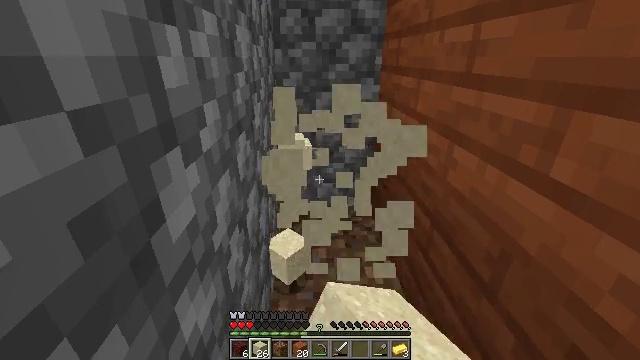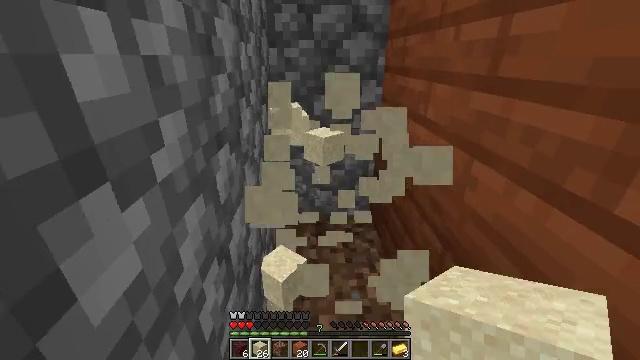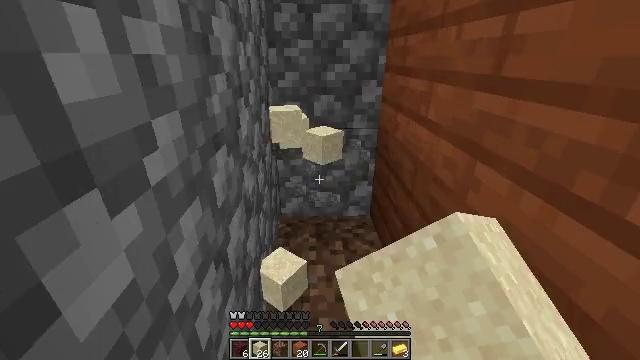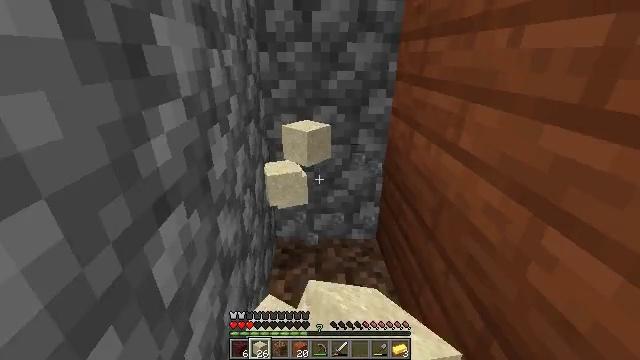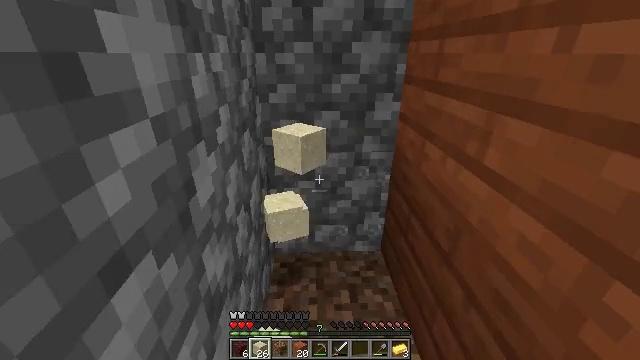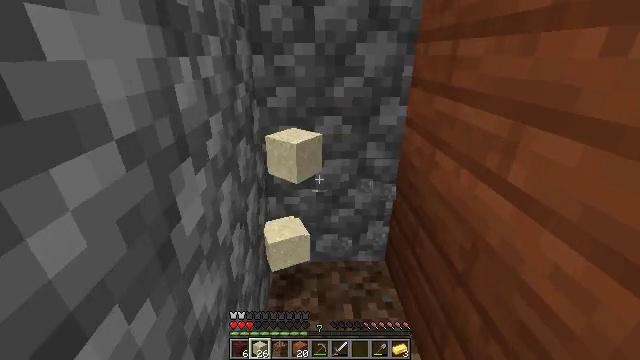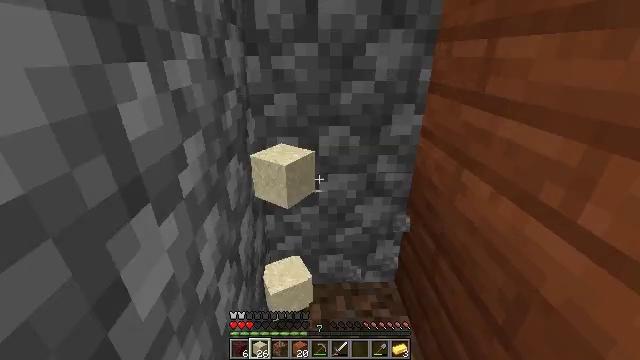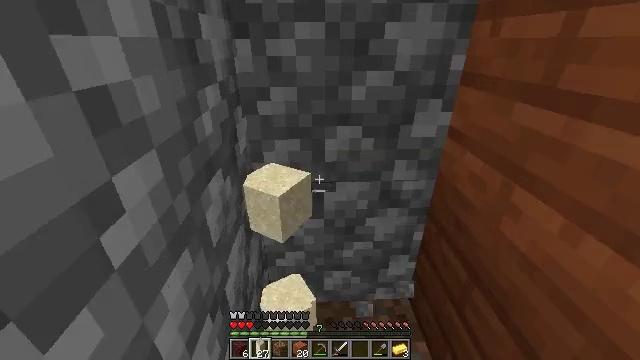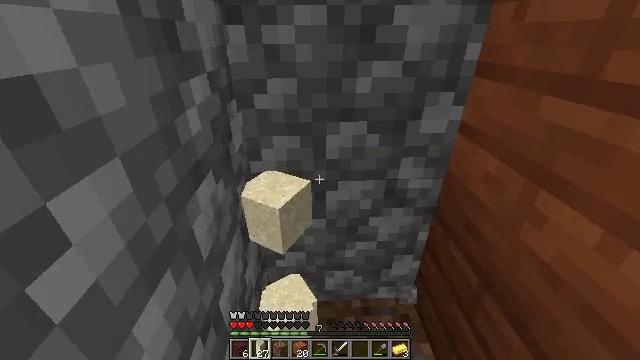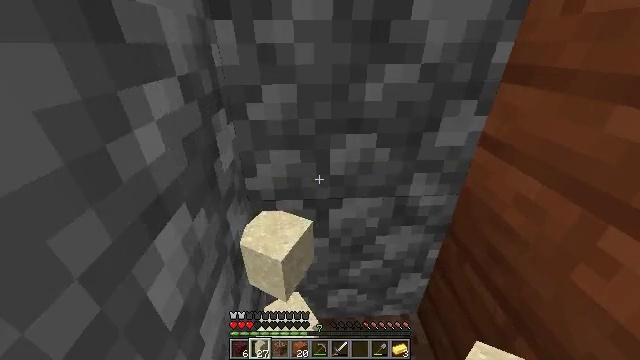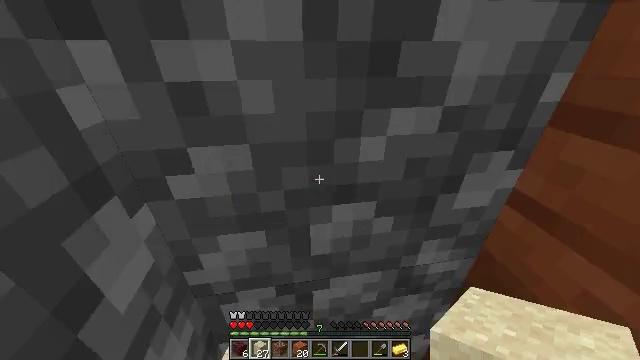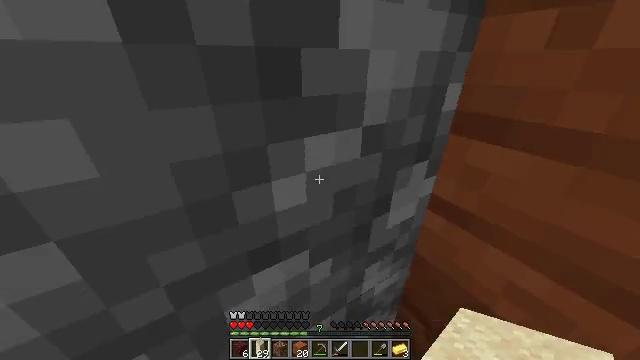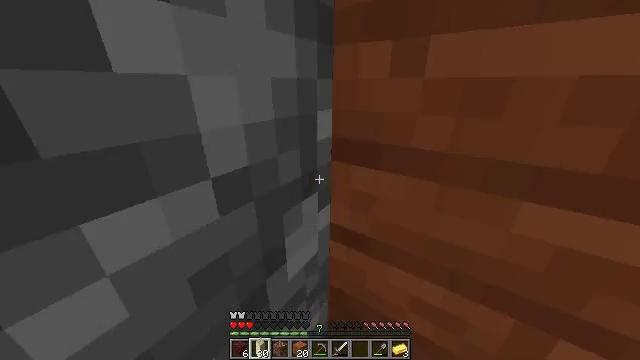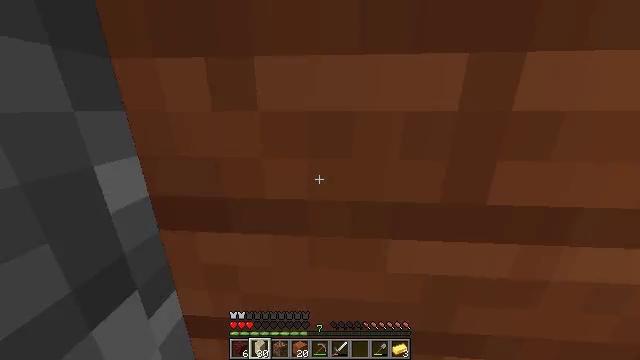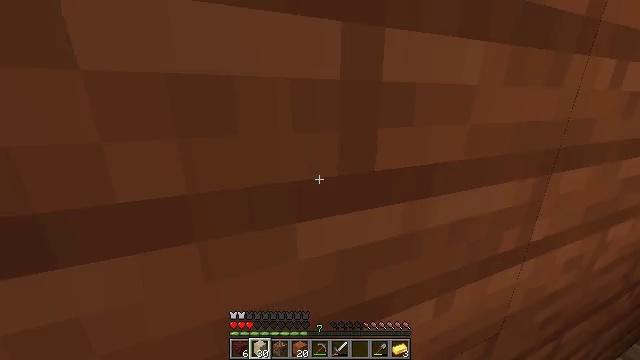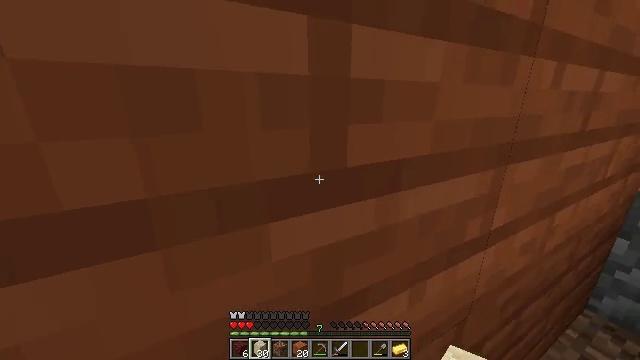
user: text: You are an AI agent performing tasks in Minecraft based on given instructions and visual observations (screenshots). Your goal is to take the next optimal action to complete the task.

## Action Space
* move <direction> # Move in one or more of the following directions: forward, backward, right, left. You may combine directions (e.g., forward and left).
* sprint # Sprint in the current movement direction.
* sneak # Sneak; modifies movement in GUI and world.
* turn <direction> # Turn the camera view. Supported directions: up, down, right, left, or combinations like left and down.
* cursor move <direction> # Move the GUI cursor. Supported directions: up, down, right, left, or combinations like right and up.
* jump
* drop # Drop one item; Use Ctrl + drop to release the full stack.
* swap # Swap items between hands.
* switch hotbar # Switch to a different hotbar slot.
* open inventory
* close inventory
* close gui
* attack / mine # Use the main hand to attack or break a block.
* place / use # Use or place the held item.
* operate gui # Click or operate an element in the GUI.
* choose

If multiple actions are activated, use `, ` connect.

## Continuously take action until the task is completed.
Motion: motion action
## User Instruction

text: Attack the acacia planks to recycle them.
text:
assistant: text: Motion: move forward, attack / mine
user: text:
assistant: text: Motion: move forward, attack / mine
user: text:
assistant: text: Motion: move forward, attack / mine
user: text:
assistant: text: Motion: move forward
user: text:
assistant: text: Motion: move forward
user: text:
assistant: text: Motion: move forward
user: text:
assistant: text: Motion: move forward, sprint, turn down
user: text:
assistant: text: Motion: move forward, sprint, turn down
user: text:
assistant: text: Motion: move forward, sprint
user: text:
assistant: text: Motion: move forward, sprint, turn right
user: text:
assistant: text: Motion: move forward, sprint, turn right and up
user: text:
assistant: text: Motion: move forward, turn right and up
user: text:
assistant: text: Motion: move forward, turn right and up
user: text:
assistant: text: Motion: turn right
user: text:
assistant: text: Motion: turn right
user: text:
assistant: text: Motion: no_op
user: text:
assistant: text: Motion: turn right
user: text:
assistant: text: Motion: no_op
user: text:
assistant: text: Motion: no_op
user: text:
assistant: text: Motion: turn right
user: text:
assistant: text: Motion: move right, turn right and up
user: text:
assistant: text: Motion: move right, turn right and up
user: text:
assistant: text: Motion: move right, turn right
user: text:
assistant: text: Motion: move right
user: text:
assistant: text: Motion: move forward and move right
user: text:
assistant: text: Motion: move forward and move right
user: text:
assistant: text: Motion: move forward and move right
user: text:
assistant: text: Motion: move forward and move right
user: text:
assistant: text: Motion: move forward and move right
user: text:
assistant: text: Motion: move forward and move right